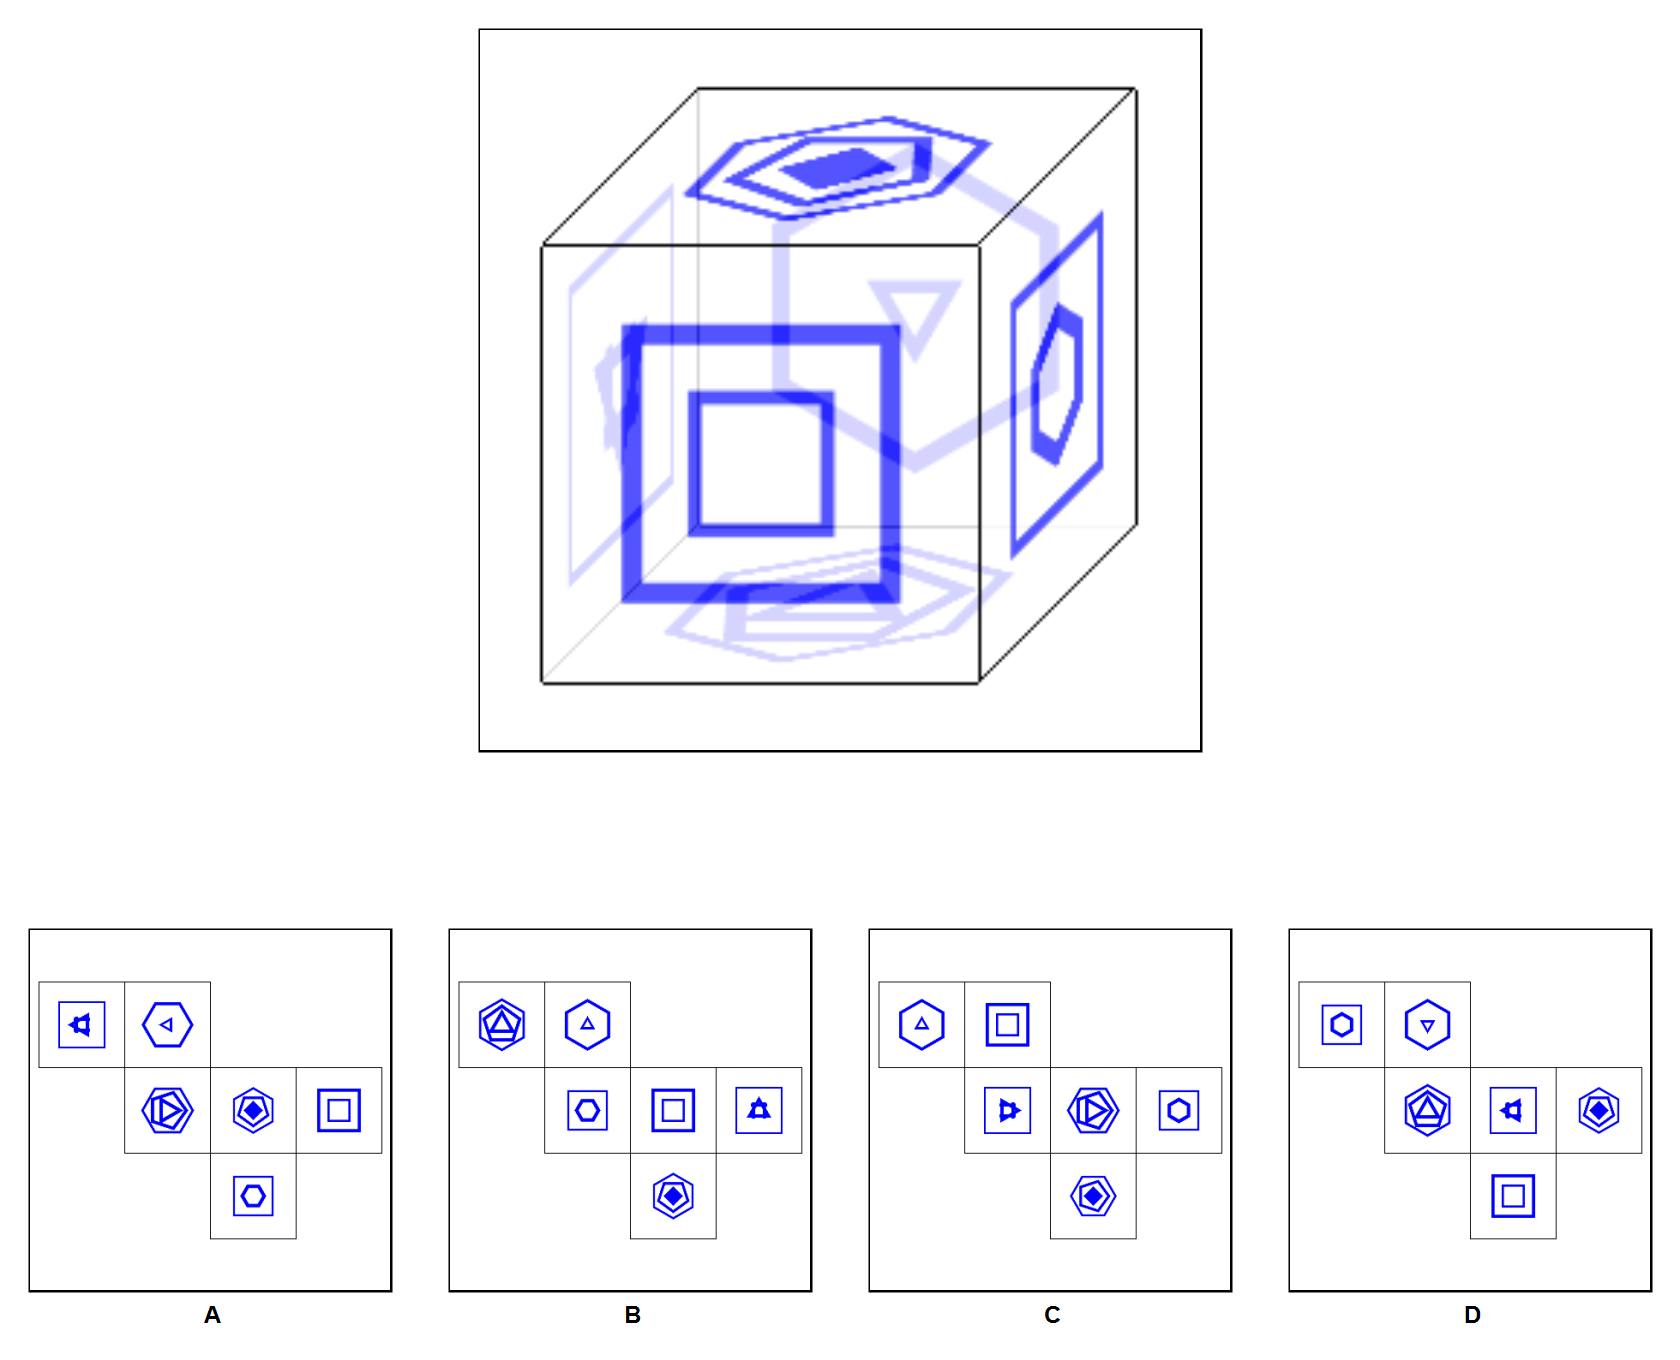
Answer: D